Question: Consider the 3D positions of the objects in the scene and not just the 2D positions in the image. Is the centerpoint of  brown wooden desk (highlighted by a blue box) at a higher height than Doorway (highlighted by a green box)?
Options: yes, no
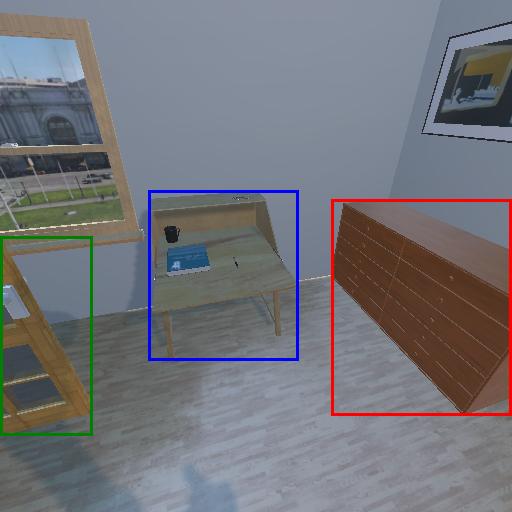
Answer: yes